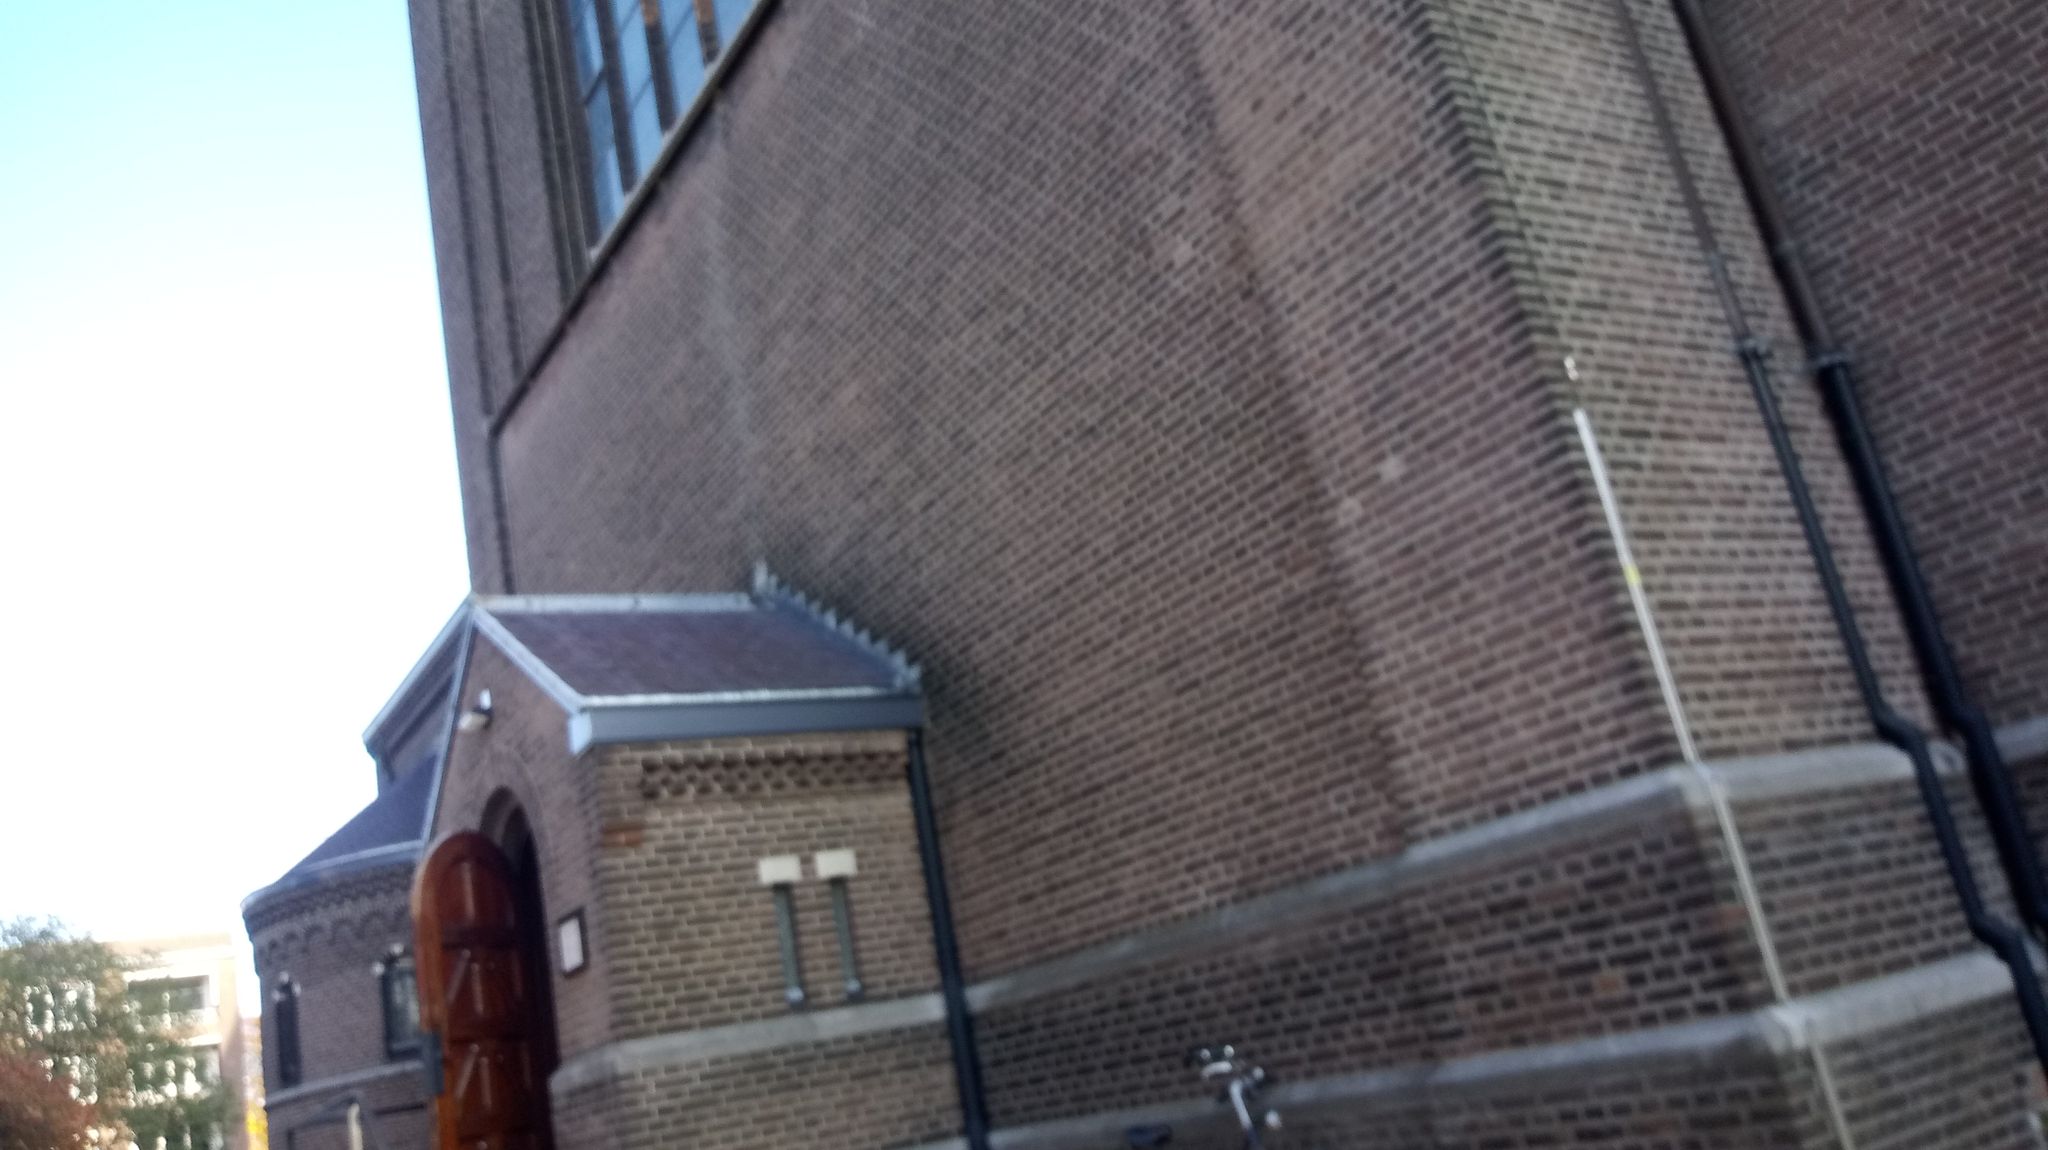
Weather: clear
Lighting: day
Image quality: good
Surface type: walking surface
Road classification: steps, path, service
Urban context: urban centre
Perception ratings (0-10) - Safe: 4.01, Lively: 4.78, Beautiful: 2.14, Boring: 4.72, Depressing: 1.44, Wealthy: 6.85